Question: I've trying to make a test website, but there is a problem.
Here's is a picture, which show you, what's the problem:
The years (2010,2011,2012) are folders, and the '2013' folder contain some pictures. There's a php function, which I can read the folders and the picture names.
The DOM structure:
Fooldal
Elerhetoseg
Onkentes munka
Keptar
Fooldal
'''
<div id="bottom">
bhvdksakd
</div>
'''
The CSS:
'''
#main{
max-width:22cm;
min-width:16cm;
background-color:#fff;
margin:0px auto 20px auto;
border-radius:10px;
padding: 10px 10px 10px 10px;
min-height:100%;
position:relative;
height:auto;
}
#left{
display:block;
width:20%;
min-height:100%;
position:absolute;
margin:0px;
top:0px;
left:0px;
border-right:1px solid rgba(192,192,192,0.5);
}
#right{
display:block;
min-height:100%;
height:auto;
width:80%;
text-align:justify;
position:absolute;
top:0px;
left:20%;
padding:20px;
}
#bottom{
max-width:22cm;
background-color:#fff;
margin:0px auto 0px auto;
border-radius:10px;
}
'''
Is there any css method or anything, that the contain isn't outside of the "right" div?
Thanks!
ps: Sorry for my sentences, but I'm from Hungary :/
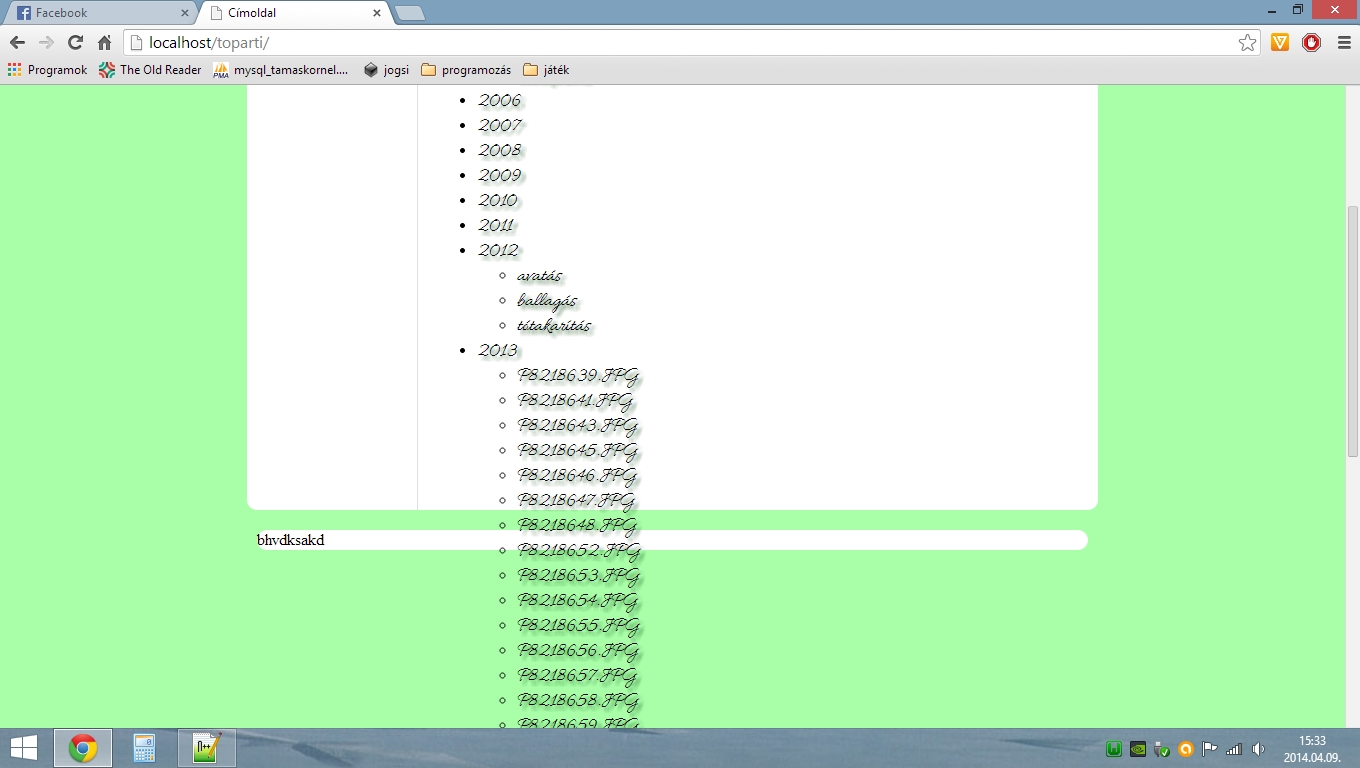
Answer: Add 'overflow: auto;' to your CSS for the div with overflowing content.
This property will automatically add a scroll bar only on necessary axes to help contain content within the boundaries of the div. So if you have too much vertical content, you get a vertical (y) scrollbar. If you have too much horizontal content, you get a horizontal (x) scrollbar.